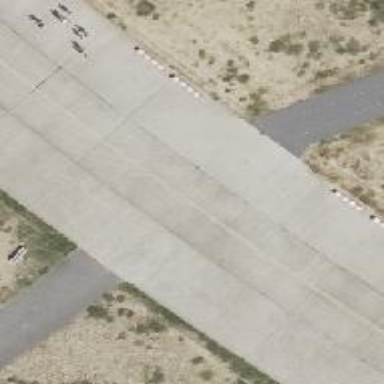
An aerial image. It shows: Footway made of concrete plates.